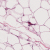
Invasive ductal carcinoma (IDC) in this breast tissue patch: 0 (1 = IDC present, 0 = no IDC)